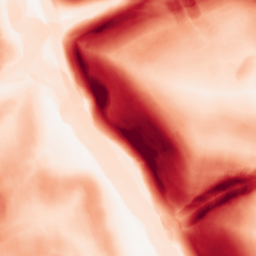
Category: morphological
Decomposition family: morphological_gradient
Decomposition parameters: size: 10
shape: disk
Upsampling method: bilinear
Upsampling parameters: scale: 2
Upsampling scale: 2